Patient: sex F, age 22
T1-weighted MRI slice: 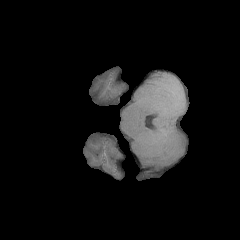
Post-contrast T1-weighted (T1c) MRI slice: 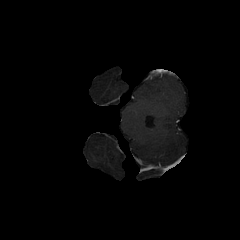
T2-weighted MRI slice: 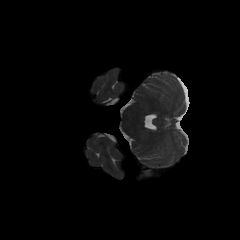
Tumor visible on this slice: no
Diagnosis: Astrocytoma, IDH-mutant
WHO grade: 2